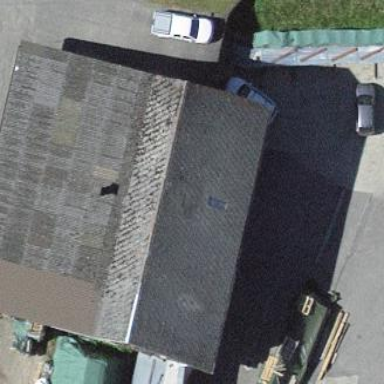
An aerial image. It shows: Industrial building.